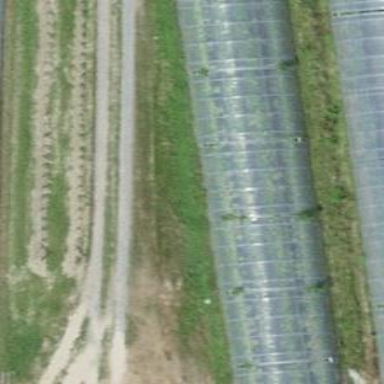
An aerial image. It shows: Greenhouse.